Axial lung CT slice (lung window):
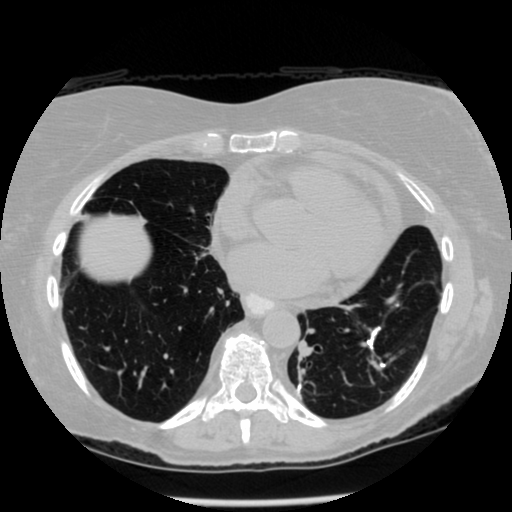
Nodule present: no